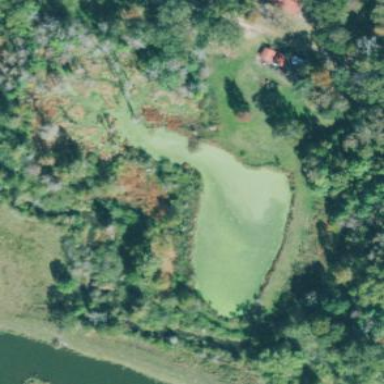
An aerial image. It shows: Peaceful pond surrounded by nature.